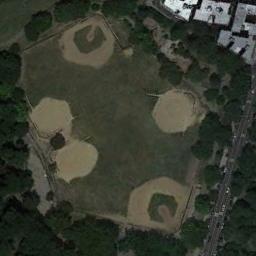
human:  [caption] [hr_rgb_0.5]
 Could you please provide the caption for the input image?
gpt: Five baseball diamonds are surrounded by many trees .

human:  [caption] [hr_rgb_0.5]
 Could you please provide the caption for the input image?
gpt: There are four baseball fields in the picture .

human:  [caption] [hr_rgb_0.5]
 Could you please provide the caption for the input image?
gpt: There are five baseball diamonds in the grass surrounded by the houses and forests .

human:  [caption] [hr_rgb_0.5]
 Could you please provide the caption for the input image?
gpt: Five baseball diamonds surrounded by some trees and some white buildings beside .

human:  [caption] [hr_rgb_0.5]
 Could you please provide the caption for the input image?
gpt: Many trees are beside the  baseball diamonds .